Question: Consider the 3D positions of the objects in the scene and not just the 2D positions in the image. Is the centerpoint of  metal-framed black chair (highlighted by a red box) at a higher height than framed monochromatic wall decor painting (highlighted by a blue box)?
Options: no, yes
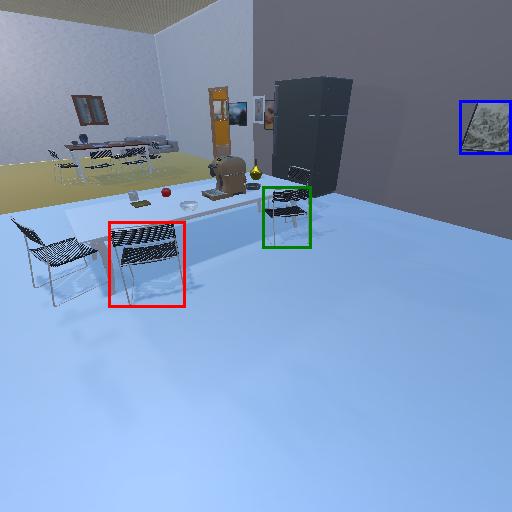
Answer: no